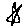
Label: star